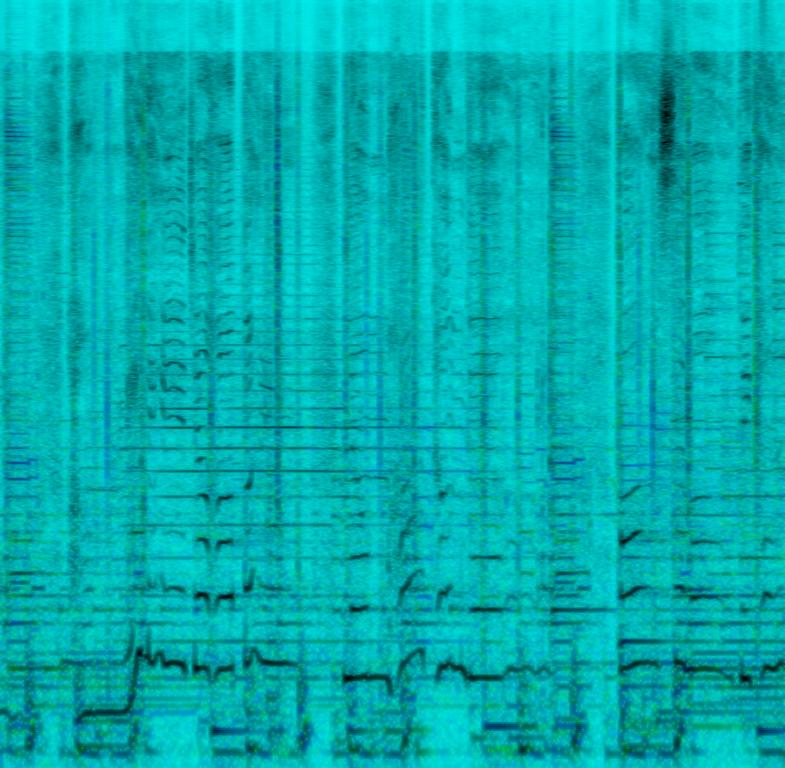
This bollywood song features a female voice singing the main melody. This is accompanied by a tabla and other percussion playing a staccato beat. A guitar strums chords in staccato following the percussion in the breaks. Another guitar plays arpeggiated chords. A piano plays in the background. The bass walks down playing a descending bassline. The mood of this song is romantic. This song can be played in a romantic movie.